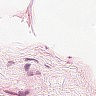
Metastatic tissue present: no